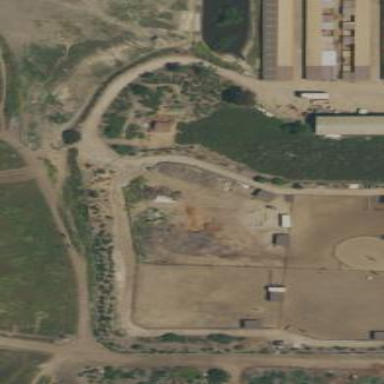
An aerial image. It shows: Equestrian pitch for leisure land activities.